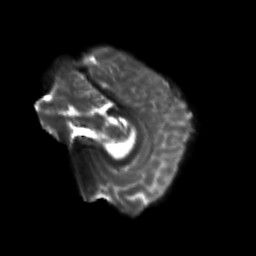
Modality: T2w
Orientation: sagittal
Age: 19
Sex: female
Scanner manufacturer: siemens
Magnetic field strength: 3 T
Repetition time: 3.5 s
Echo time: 0.113 s